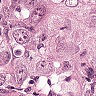
Metastatic tissue present: yes